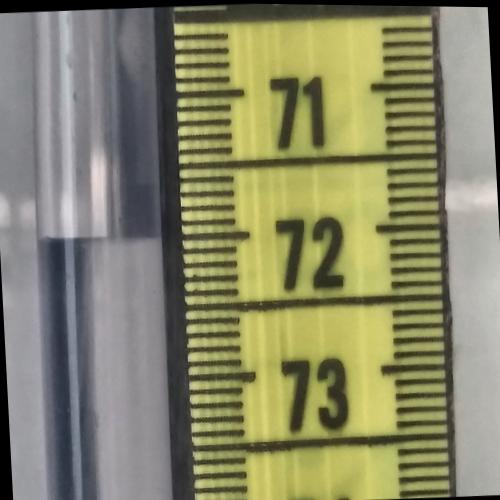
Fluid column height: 72.0 cm